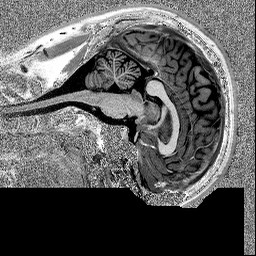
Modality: MP2RAGE
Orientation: sagittal
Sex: male